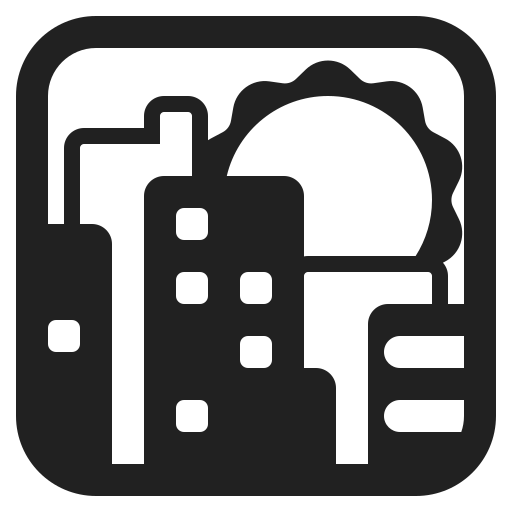
sunset high contrast